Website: home-depot
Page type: customer-info-address
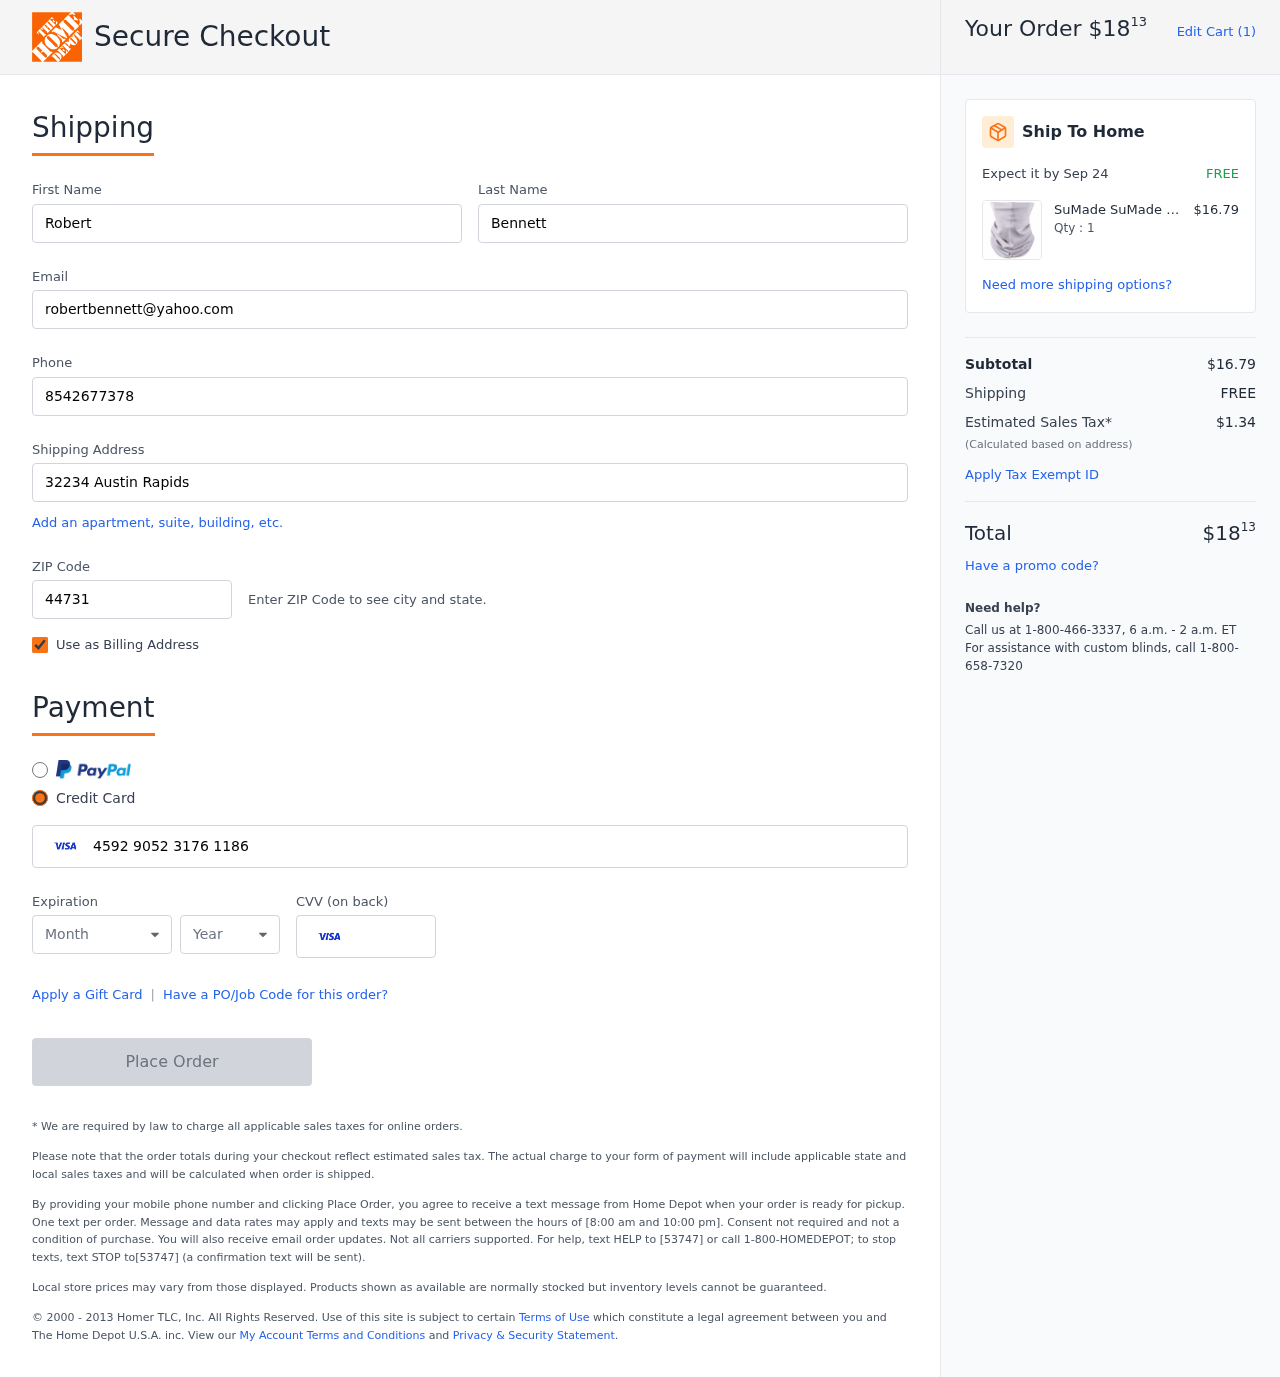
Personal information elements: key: PII_CARD_CVV
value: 591
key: PII_CARD_EXPIRY_MONTH
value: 12
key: PII_CARD_EXPIRY_YEAR
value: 29
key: PII_CARD_NUMBER
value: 4592 9052 3176 1186
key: PII_EMAIL
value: robertbennett@yahoo.com
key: PII_FIRSTNAME
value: Robert
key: PII_LASTNAME
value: Bennett
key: PII_PHONE
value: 8542677378
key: PII_POSTCODE
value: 44731
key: PII_STREET
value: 32234 Austin Rapids
Product elements: key: PRODUCT1_BRAND
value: SuMade
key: PRODUCT1_NAME
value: SuMade Unisex Headwear Face Cover Headband Magic Scarf Neck Gaiter Bandanas
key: PRODUCT1_NAME
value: SuMade Unisex Headwe...
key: PRODUCT1_PRICE
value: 16.79
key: PRODUCT1_QUANTITY
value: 1
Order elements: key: ORDER_TOTAL
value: $1813
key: ORDER_NUM_ITEMS
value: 1
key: ORDER_DELIVERY_DATE
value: Sep 24
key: ORDER_SUBTOTAL
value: $16.79
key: ORDER_SHIPPING_COST
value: FREE
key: ORDER_TAX
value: $1.34